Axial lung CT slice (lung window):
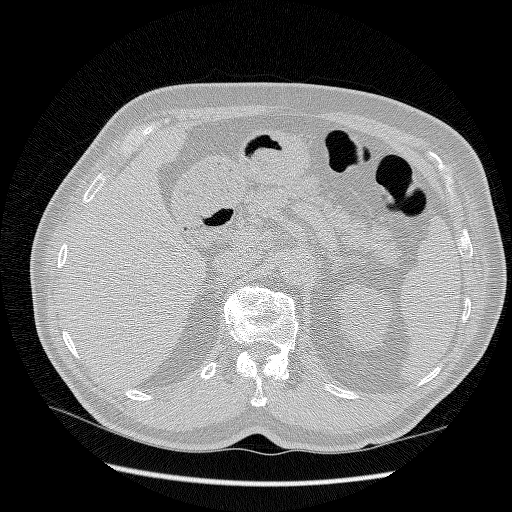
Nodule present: no